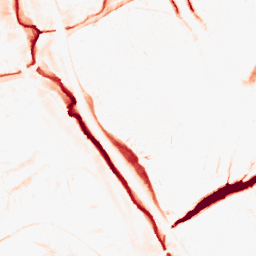
Category: morphological
Decomposition family: tophat
Decomposition parameters: size: 10
mode: black
Upsampling method: edge_directed
Upsampling parameters: scale: 4
Upsampling scale: 4